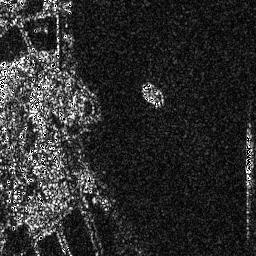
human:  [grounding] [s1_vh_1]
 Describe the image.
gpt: In the satellite image, there is  <ref>1 medium ship </ref> <box>[[54, 30, 64, 41, 0]]</box> located at center.